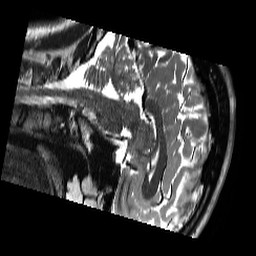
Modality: T2w
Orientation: sagittal
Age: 24
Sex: male